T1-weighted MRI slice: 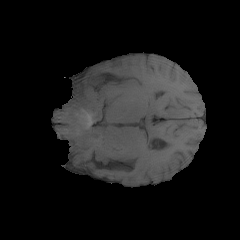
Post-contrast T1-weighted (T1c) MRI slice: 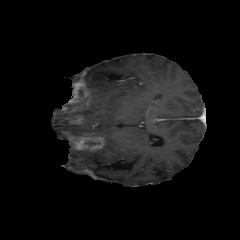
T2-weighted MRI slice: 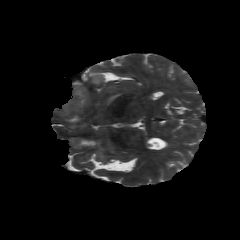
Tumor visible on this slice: yes